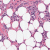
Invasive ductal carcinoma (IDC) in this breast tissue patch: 1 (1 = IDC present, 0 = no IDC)